Field crop: tomato
Growth stage: 1
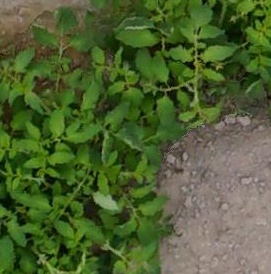
Species: tomato